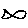
Label: fish